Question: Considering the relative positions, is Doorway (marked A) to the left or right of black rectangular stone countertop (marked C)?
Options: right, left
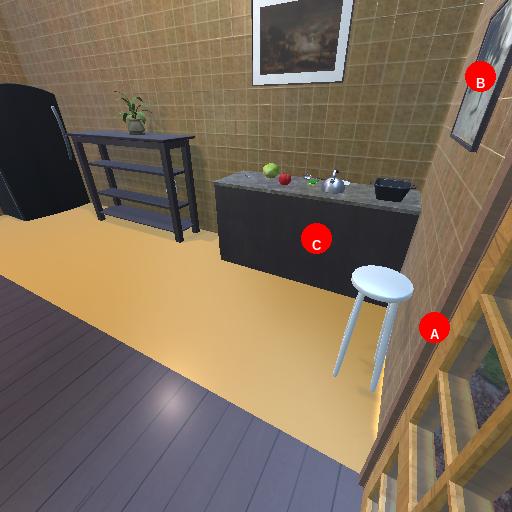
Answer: right